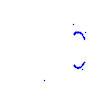
Particle: proton